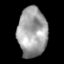
Tissue: lung
Cell type: T cells
Senescence score: 0.1771
Nuclear area (px): 1412
Mean DAPI intensity: 160.46